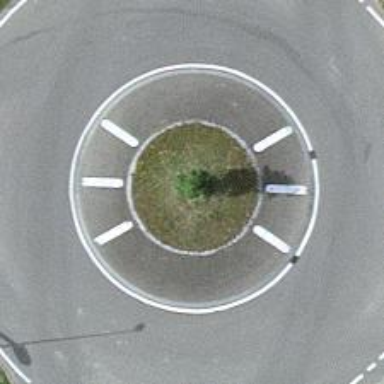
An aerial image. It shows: Primary highway intersecting roundabout.